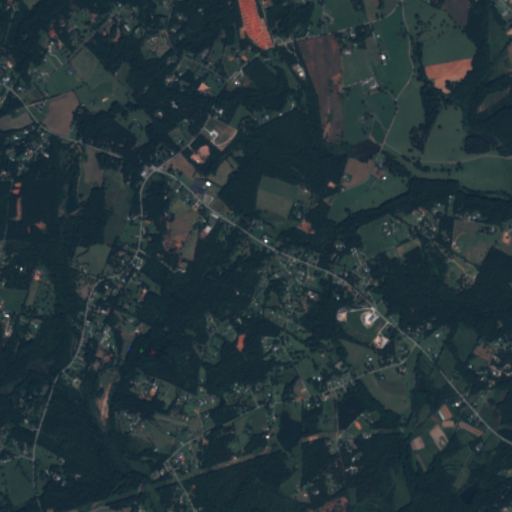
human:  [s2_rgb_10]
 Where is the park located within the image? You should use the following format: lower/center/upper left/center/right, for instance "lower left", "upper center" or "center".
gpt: The park is located in the center of the image.
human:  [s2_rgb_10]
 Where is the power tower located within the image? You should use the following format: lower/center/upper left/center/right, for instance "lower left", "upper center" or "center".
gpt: The power tower is located in the lower of the image.
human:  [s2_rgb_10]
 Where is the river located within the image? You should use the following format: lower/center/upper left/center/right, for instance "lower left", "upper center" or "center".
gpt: The river is located in the lower left of the image.
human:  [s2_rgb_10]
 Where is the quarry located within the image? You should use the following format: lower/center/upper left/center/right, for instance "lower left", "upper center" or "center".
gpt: There is no quarry in the image.